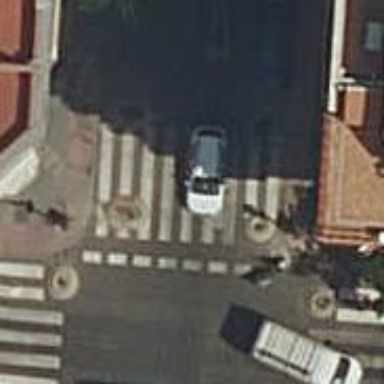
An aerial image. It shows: Marked road crossing.